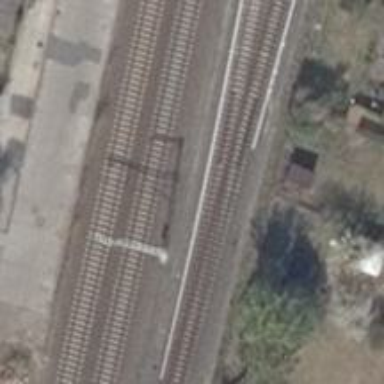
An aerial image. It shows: Railway signal.